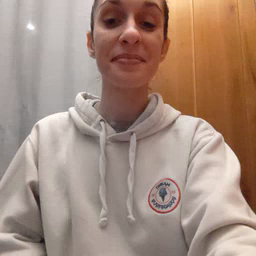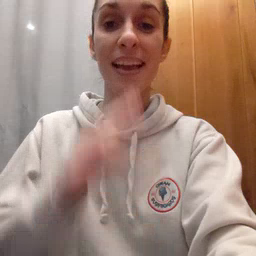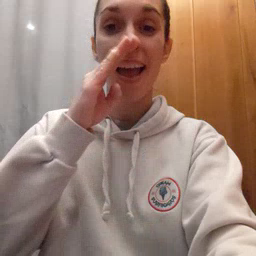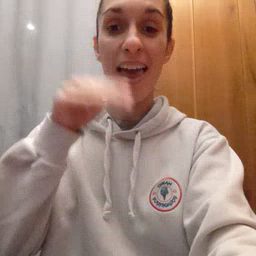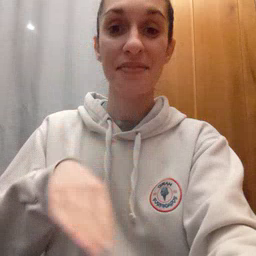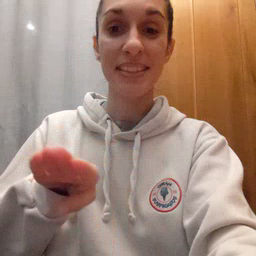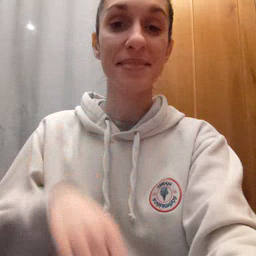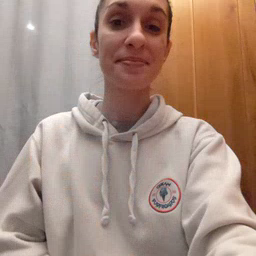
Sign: elephant